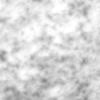
Label: no_change